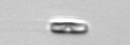
Label: pennate